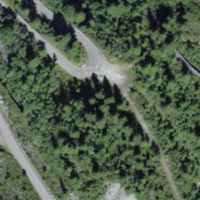
EUNIS habitat code: 31
Species observed at this site:
Anthus trivialis
Parnassia palustris
Lophophanes cristatus
Fringilla coelebs
Regulus ignicapilla
Turdus merula
Luscinia megarhynchos
Erithacus rubecula
Saxifraga aizoides
Nucifraga caryocatactes
Hedysarum hedysaroides
Pyrrhocorax graculus
Motacilla alba
Periparus ater